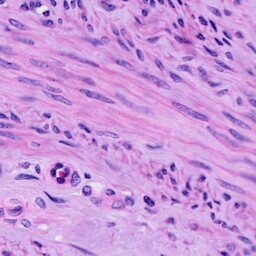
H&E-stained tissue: Cervix